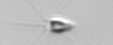
Label: Calciopappus